Question: How do I write the code that flows items in a GridView (XAML-Win8) group, according to the below illustration?
I currently have a custom 'TemplateSelector' that selects a different (larger) template for the first item, but the flow as specified here:
'''
<GroupStyle.Panel>
<ItemsPanelTemplate>
<q42:WrapPanel Orientation="Horizontal" Width="440" Margin="0,0,80,0"/>
<!-- also tried VariableSizedWrapGrid -->
</ItemsPanelTemplate>
</GroupStyle.Panel>
'''
Wraps items 1 through 3 similarly, but then places item 4 at item 6's position, without filling out items 4 nor 5.
Question becomes; how do I write code that acts similar to css:
'''
.item { display: inline-block; }
.item1 { float: left; }
'''
, which would make the items flow like I want?

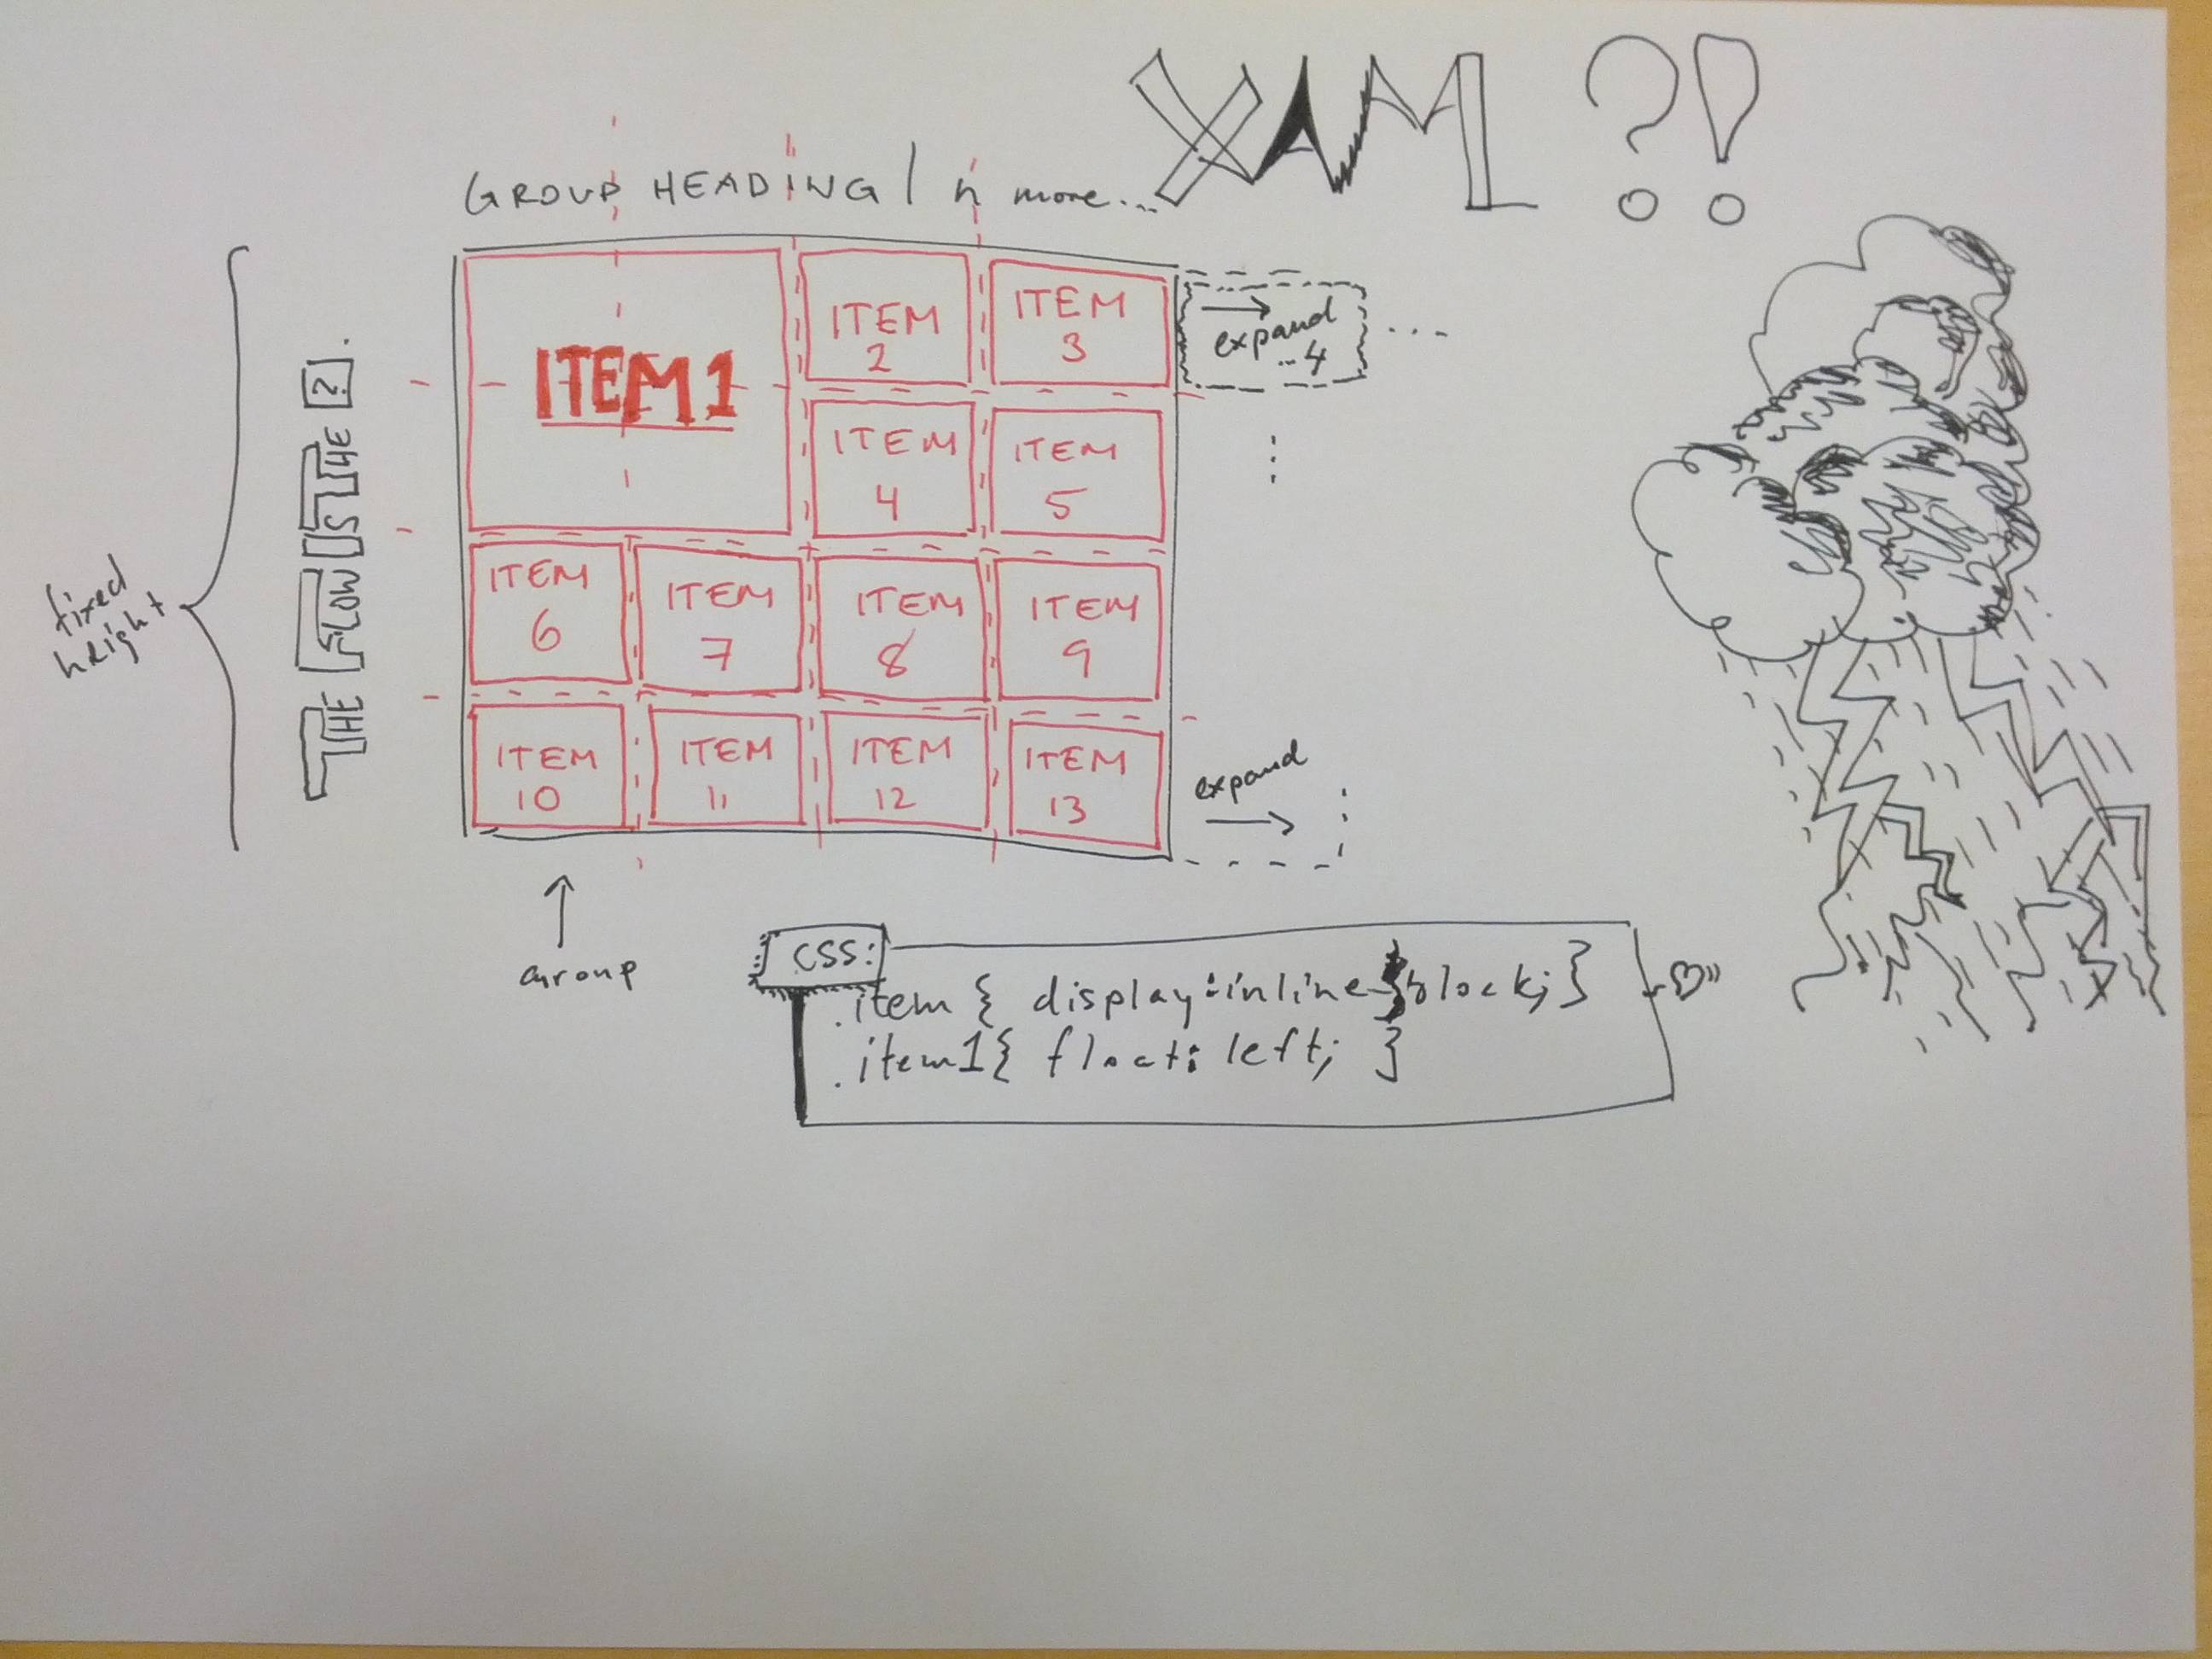
Answer: Andreas Hammar linked me to a working solution:

'''
using System.Collections.Generic;
using Application1.Data;
using Windows.Foundation;
using Windows.UI.Xaml;
using Windows.UI.Xaml.Controls;
namespace Application1
{
public class MyGridView : GridView
{
int _rowVal;
int _colVal;
readonly List<Size> _sequence;
public MyGridView()
{
_sequence = new List<Size>
{
LayoutSizes.PrimaryItem,
LayoutSizes.SecondarySmallItem,
LayoutSizes.SecondarySmallItem,
LayoutSizes.OtherSmallItem,
LayoutSizes.OtherSmallItem, // 5
LayoutSizes.OtherSmallItem,
LayoutSizes.SecondaryTallItem, // 7
LayoutSizes.OtherSmallItem,
LayoutSizes.SecondarySmallItem, // 9
LayoutSizes.OtherSmallItem,
LayoutSizes.SecondarySmallItem, // 11
LayoutSizes.SecondarySmallItem,
LayoutSizes.OtherSmallItem,
LayoutSizes.OtherSmallItem
};
}
protected override void PrepareContainerForItemOverride(DependencyObject element, object item)
{
base.PrepareContainerForItemOverride(element, item);
var dataItem = item as SampleDataItem;
var index = -1;
if (dataItem != null)
{
index = dataItem.Group.Items.IndexOf(dataItem);
}
if (index >= 0 && index < _sequence.Count)
{
_colVal = (int) _sequence[index].Width;
_rowVal = (int) _sequence[index].Height;
}
else
{
_colVal = (int) LayoutSizes.OtherSmallItem.Width;
_rowVal = (int) LayoutSizes.OtherSmallItem.Height;
}
VariableSizedWrapGrid.SetRowSpan(element as UIElement, _rowVal);
VariableSizedWrapGrid.SetColumnSpan(element as UIElement, _colVal);
}
}
public static class LayoutSizes
{
public static Size PrimaryItem = new Size(6, 2);
public static Size SecondarySmallItem = new Size(3, 1);
public static Size SecondaryTallItem = new Size(2, 2);
public static Size OtherSmallItem = new Size(2, 1);
}
}
'''
'''
<local:MyGridView.ItemsPanel>
<ItemsPanelTemplate>
<VirtualizingStackPanel Orientation="Horizontal"/>
</ItemsPanelTemplate>
</local:MyGridView.ItemsPanel>
<local:MyGridView.GroupStyle>
<GroupStyle>
<GroupStyle.HeaderTemplate>
<DataTemplate>
<Grid Margin="1,0,0,6">
<Button
AutomationProperties.Name="Group Title"
Content="{Binding Title}"
Click="Header_Click"
Style="{StaticResource TextButtonStyle}"/>
</Grid>
</DataTemplate>
</GroupStyle.HeaderTemplate>
<GroupStyle.Panel>
<ItemsPanelTemplate>
<VariableSizedWrapGrid ItemWidth="80" ItemHeight="160" Orientation="Vertical" Margin="0,0,80,0" MaximumRowsOrColumns="3"/>
</ItemsPanelTemplate>
</GroupStyle.Panel>
</GroupStyle>
</local:MyGridView.GroupStyle>
</local:MyGridView>
'''